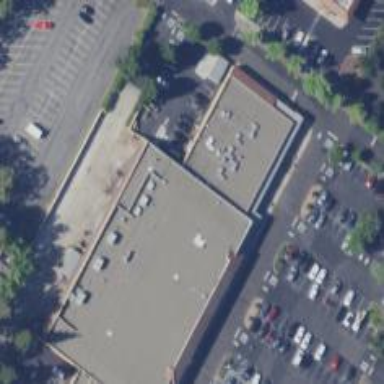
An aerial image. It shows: Healthcare clinic is depicted in the image.